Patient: sex M, age 43
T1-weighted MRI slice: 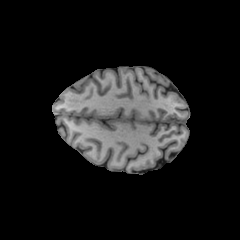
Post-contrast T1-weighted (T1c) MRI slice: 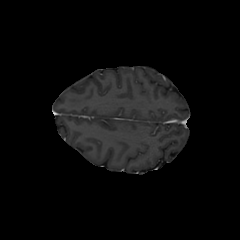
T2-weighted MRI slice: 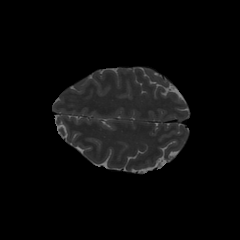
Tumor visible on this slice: no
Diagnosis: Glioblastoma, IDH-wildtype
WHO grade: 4